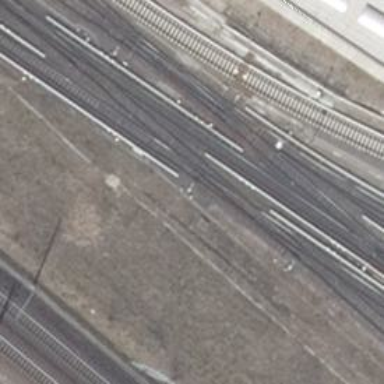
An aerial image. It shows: Light rail railway line with electrified rails.